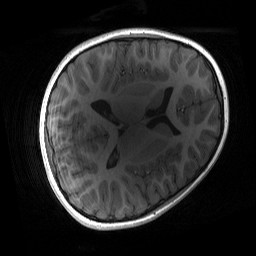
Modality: T1w
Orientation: axial
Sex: female
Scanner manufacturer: siemens
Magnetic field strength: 3 T
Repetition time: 1.9 s
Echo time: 0.00243 s